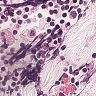
Metastatic tissue present: no